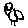
Label: bird